Interaction volume radius: 10 \u00c5
Interaction volume height: 15 \u00c5
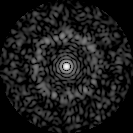
Disorder parameter: 0.8441